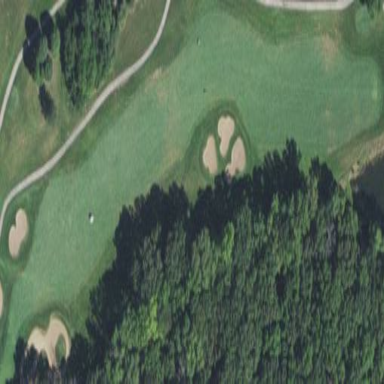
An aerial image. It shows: Grassy area designated as golf fairway.